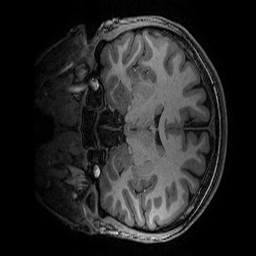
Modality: T1w
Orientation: coronal
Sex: female
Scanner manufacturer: ge
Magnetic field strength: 3 T
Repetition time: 0.007664 s
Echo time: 0.00342 s